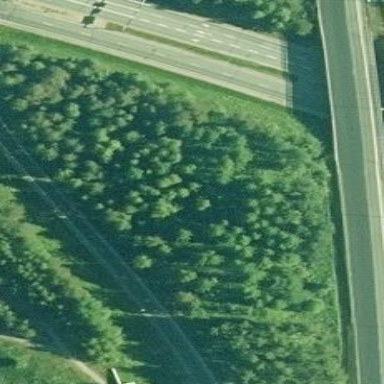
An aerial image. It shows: Mixed leaf-type forest area.